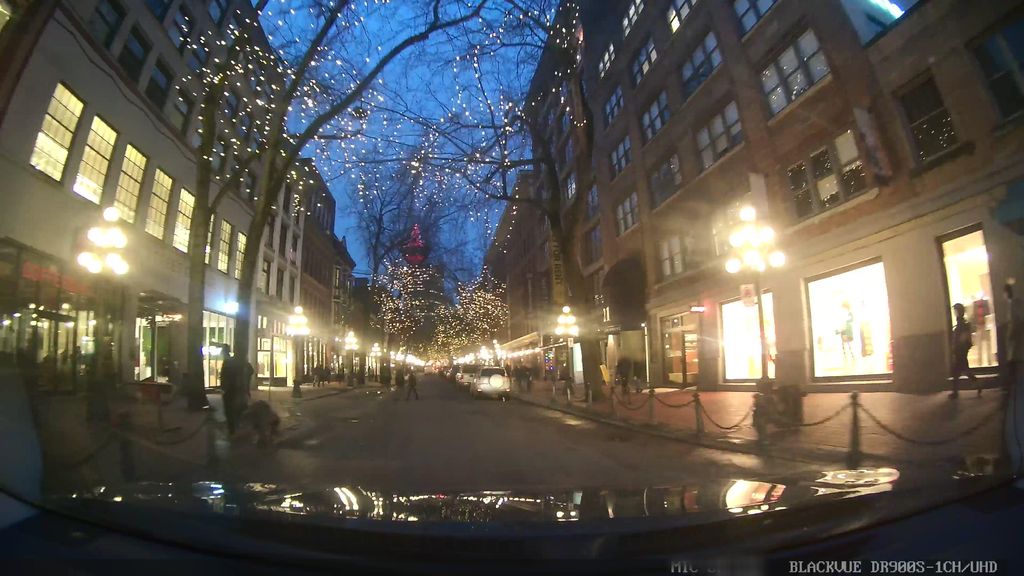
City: vancouver